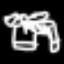
Label: pants